Interaction volume radius: 5 \u00c5
Interaction volume height: 20 \u00c5
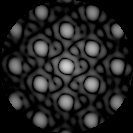
Disorder parameter: 0.08851